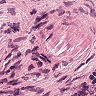
Metastatic tissue present: no